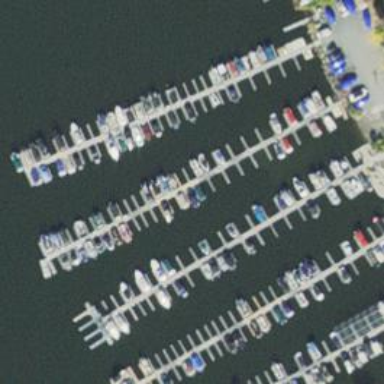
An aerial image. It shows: Man-made pier.